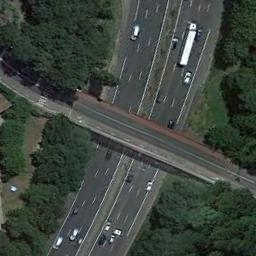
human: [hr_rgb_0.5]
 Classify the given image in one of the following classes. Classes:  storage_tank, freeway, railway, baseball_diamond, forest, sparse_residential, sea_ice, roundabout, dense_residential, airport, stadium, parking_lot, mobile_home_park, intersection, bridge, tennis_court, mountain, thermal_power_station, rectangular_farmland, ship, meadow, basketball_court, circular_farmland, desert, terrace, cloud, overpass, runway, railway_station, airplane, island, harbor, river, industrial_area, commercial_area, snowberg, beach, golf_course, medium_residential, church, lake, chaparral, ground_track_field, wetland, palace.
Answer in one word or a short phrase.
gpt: overpass